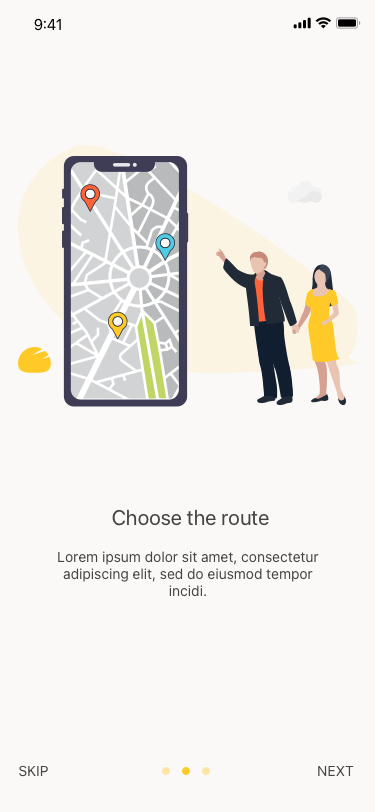
Text in this UI design:
 Choose the route
Lorem ipsum dolor sit amet, consectetur adipiscing elit, sed do eiusmod tempor incidi.
NEXT
SKIP